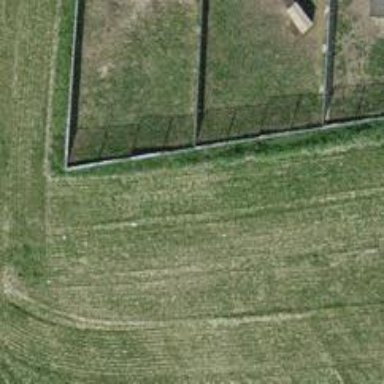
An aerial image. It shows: Wall barrier.